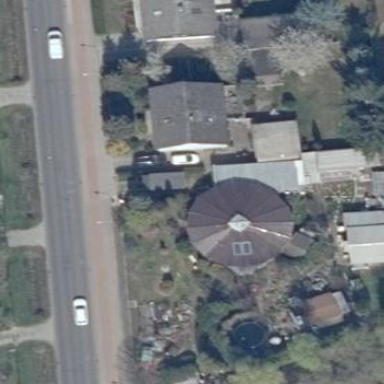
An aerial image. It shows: Detached building.